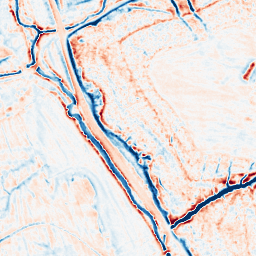
Category: multiscale
Decomposition family: dog_multiscale
Decomposition parameters: sigma_ratio: 1.4
n_scales: 5
base_sigma: 0.5
Upsampling method: bspline
Upsampling parameters: scale: 2
Upsampling scale: 2